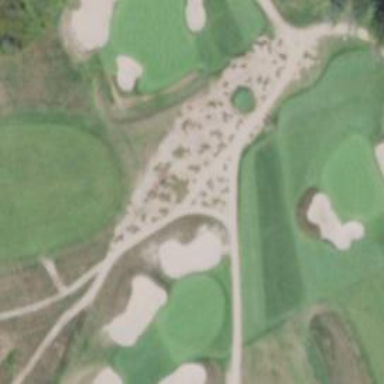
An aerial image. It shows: Path for both road and golf.